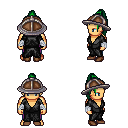
a pixel art fantasy rpg character, male body template, human, tanned skin, gray robe, magenta pants, green long topknot hairstyle, chain helm, white cloth bandages, brown shoes, four views (front, back, left, right), 2x2 character sprite sheet, small pixel art, hard edges, no anti-aliasing